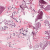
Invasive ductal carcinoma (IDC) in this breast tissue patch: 0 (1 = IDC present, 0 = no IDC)